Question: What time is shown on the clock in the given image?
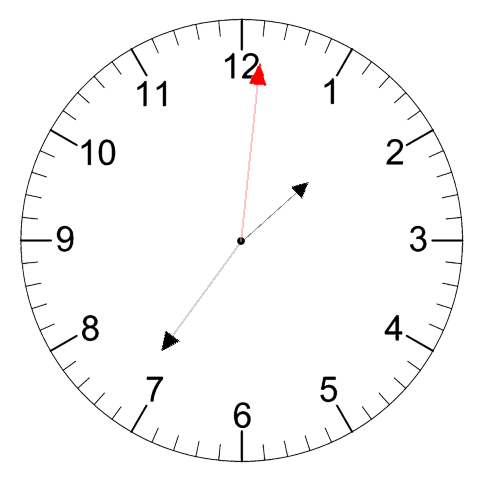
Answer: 01:36:01